Aerial crown-view tile of a tropical tree (Barro Colorado Island, Panama), acquired 20250512:
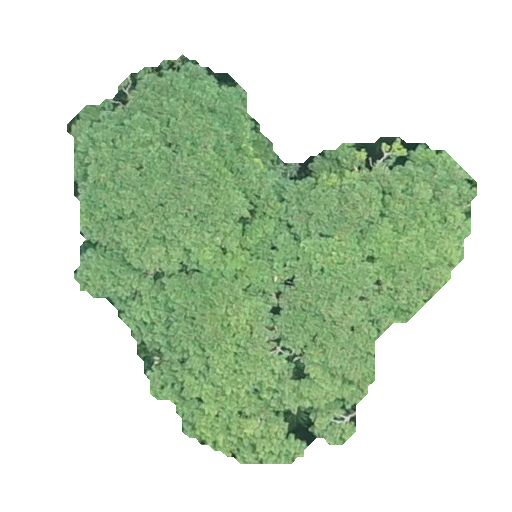
Species: Jacaranda copaia
GBIF accepted scientific name: Jacaranda copaia
Crown area: 150.807 m²